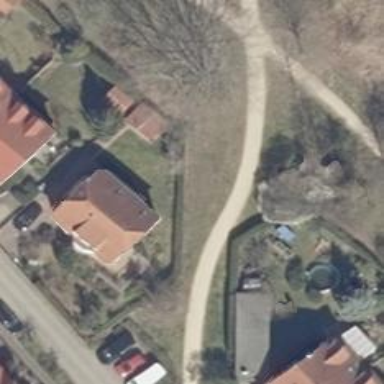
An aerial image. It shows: Compacted footway.